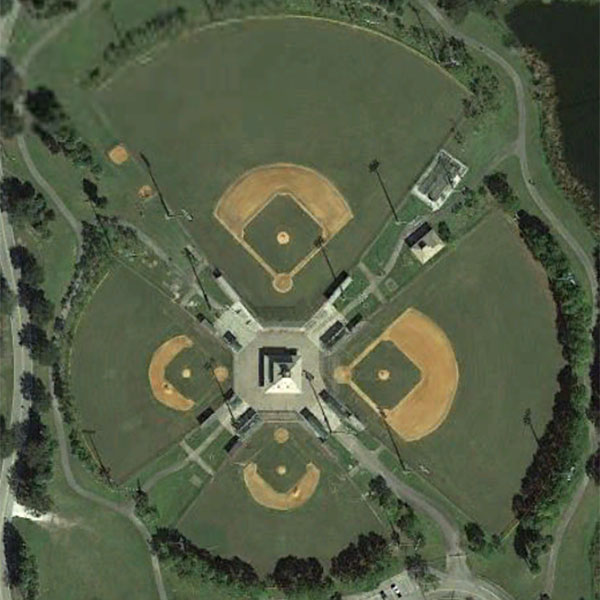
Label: BaseballField